Question: I'm trying to write a Button control that displays a background gradient, starting with a color specified by a custom property, and ending with a hard-coded color. Seems to me this should be a straightforward control template, but I can't get it to work.
Subclassed "Button" with a 'Color' dependency property:
'''
public class GradientButton : Button
{
public Color BackgroundColor
{
get { return (Color)GetValue(BackgroundColorProperty); }
set { SetValue(BackgroundColorProperty, value); }
}
public static readonly DependencyProperty BackgroundColorProperty =
DependencyProperty.Register("BackgroundColor", typeof(Color), typeof(GradientButton), new PropertyMetadata((sender, args) => {
System.Diagnostics.Debug.WriteLine("Set bg col");
}));
public string Text
{
get { return (string)GetValue(TextProperty); }
set { SetValue(TextProperty, value); }
}
public static readonly DependencyProperty TextProperty =
DependencyProperty.Register("Text", typeof(string), typeof(GradientButton), null);
public GradientButton()
: base()
{
this.DefaultStyleKey = typeof(GradientButton);
}
}
'''
Control template, which sets a background gradient using the 'BackgroundColor' DP:
'''
<Style TargetType="custom:GradientButton">
<Setter Property="HorizontalAlignment" Value="Left" />
<Setter Property="VerticalAlignment" Value="Top" />
<Setter Property="Width" Value="200" />
<Setter Property="Template">
<Setter.Value>
<ControlTemplate TargetType="custom:GradientButton">
<Grid>
<Grid.Background>
<LinearGradientBrush StartPoint="0.5,0" EndPoint="0.5,1">
<GradientStop Color="{TemplateBinding BackgroundColor}" Offset="0" />
<GradientStop Color="Gray" Offset="1" />
</LinearGradientBrush>
</Grid.Background>
<TextBlock Text="{TemplateBinding Text}" />
<TextBlock Text="{TemplateBinding BackgroundColor}" HorizontalAlignment="Right" />
</Grid>
</ControlTemplate>
</Setter.Value>
</Setter>
</Style>
'''
If I use the control like this:
'''
<custom:GradientButton Text="Foo" BackgroundColor="#FF0000" />
'''
then I expect to see a button with red-to-gray background gradient. Instead, only the gray part of the gradient appears:

What painfully obvious thing am I missing?
---
For emphasis:
1. I added "Text" DP to prove my DP / TemplateBinding is in fact kosher.
2. Note that I can't display the "BackgroundColor", even as text in a text block -- and yet I have confirmed in the debugger that it is in fact being set on the control.
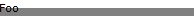
Answer: Sorry for making confuse. My answer is not correct. The issue here is TemplateBinding. TemplateBinding is a lightwight binding at compile time while using TemplatedParent happens at runtime, thus TemplateBinding has some limitation, one of which is it cannot bind to Freezables. What you can do is to use traditional templated parent instead:
'''
<GradientStop Color="{Binding Path=BackgroundColor, RelativeSource={RelativeSource TemplatedParent}}" Offset="0" />
'''
You can refer to <URL>
"You'd think the compiler or the runtime would throw some kind of error, but apparently not."
A good point. I did not see any binding error either in output window. However, I used Snoop to look into Color property and found exactly what I expected:
> System.Windows.Data Error: 2 : Cannot find governing FrameworkElement or FrameworkContentElement for target element. BindingExpression:Path=BackgroundColor; DataItem=null; target element is 'GradientStop' (HashCode=<PHONE>); target property is 'Color' (type 'Color')